Question: Ok, here is the case:
I have an Excel file in '.xlsx' format. One of the cells contains the value '132,6' and it's format is number. This means that Excel shows the number as '132,60'. Now because it represents a price (132 euro and 60 cents) I'd like to keep it in this format '132,60'.

Now I need to convert all cells to text format for purposes that aren't important in this question. Because the value is actually '132,6', after the conversion this is the text value shown, instead of the '132,60'. But I'd like to maintain the trailing zero when converting it to text.
Is there any VBA implementation for this?
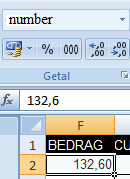
Answer: this format should work
'''
=TEXT(A2;"#'##0.00")
'''
EDIT: In VBA
Below snippet will convert numbers in selection to text.
'''
Sub aMacro()
Dim SelRange As Range
Set SelRange = Selection
For Each c In SelRange.Cells
c.Value = Format(c.Value, "###0.00")
Next
End Sub
'''